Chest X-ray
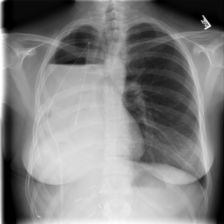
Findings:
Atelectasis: negative
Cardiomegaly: negative
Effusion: negative
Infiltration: negative
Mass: negative
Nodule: negative
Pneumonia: negative
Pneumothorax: negative
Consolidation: negative
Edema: negative
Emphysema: negative
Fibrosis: negative
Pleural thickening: negative
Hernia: negative